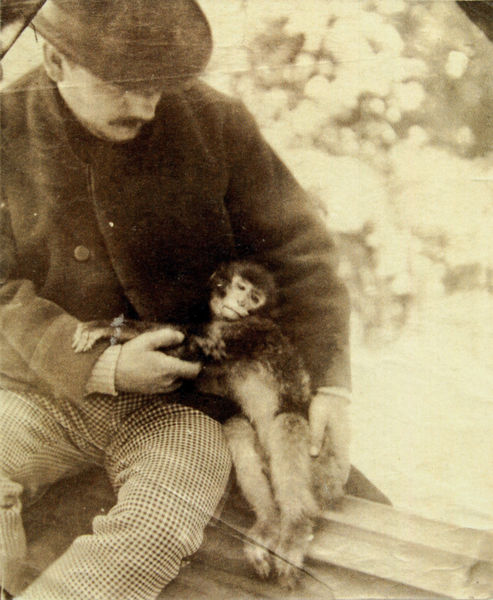
Titel: Gabriel von Max mit einem jungen Berberaffen
Standort: Nürnberg
Institution: Germanisches Nationalmuseum
Schlagwörter: hand, mann, schlaf, weiß, landschaft, sitzen, braun, fenster, finger, hut, kariert, licht, nase, schwarz, säule, karo, muster, anzug, bart, hemd, hose, jacke, schnurrbart, arm, augen, ärmel, hände, portrait, natur, sitzend, knopf, affe, beine, fell, kopfbedeckung, bein, umarmung, mauer, vergilbt, bank, sepia, schnurbart, spielen, nagel, knöpfe, knopfleiste, schnauzbart, schnauzer, foto, fotografie, umarmen, kälte, schwarz weiß, krallen, schnautzer, ecken, sims, schoss, schnauze, lich, haltend, pullover, knick, fenstersims, unglücklich, kapuzineräffchen, anfassen, äffchen, kuscheln, pepita, zahm, dressieren, karohose, karierte hose, peita, pepitamuster, hahnentritt